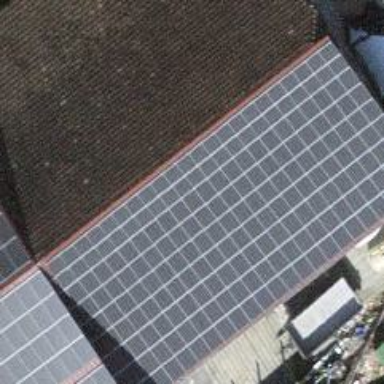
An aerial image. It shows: Solar power generator using photovoltaic panels.